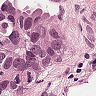
Metastatic tissue present: yes